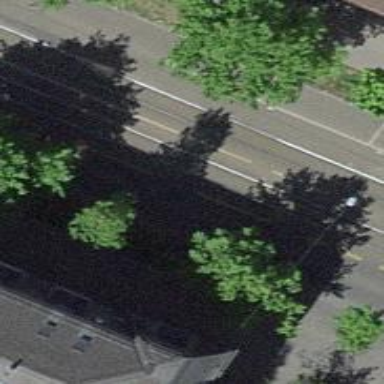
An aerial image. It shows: Tree-lined avenue.